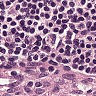
Metastatic tissue present: no